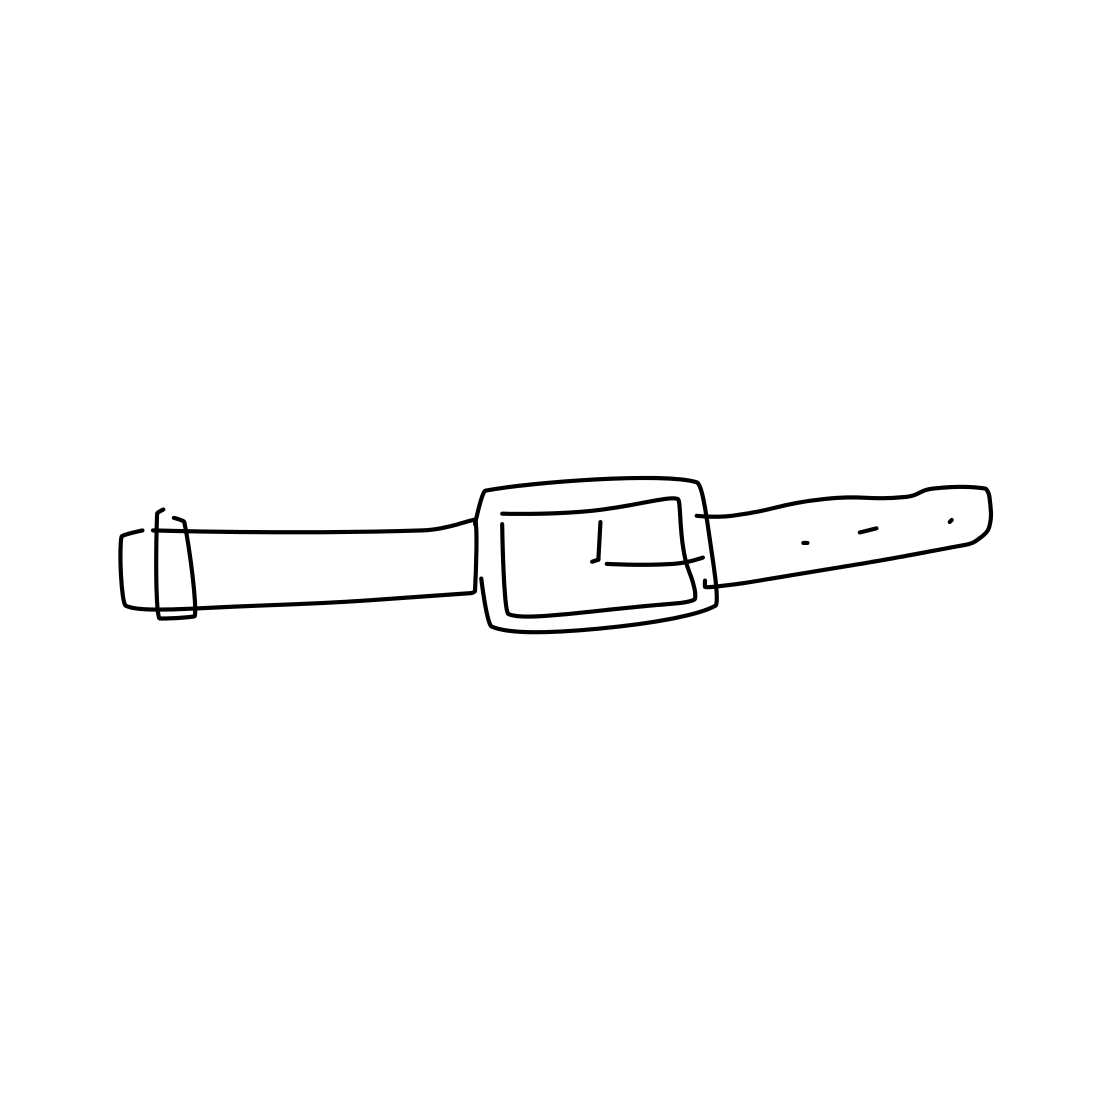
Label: wrist-watch